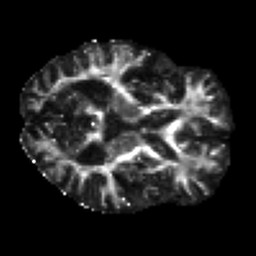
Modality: FA
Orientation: axial
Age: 66
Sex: female
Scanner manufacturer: siemens
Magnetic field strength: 3 T
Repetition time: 7.3 s
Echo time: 0.087 s